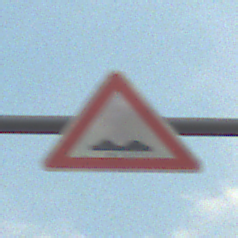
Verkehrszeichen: UnebeneFahrbahn
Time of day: SunriseSunset
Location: Outdoor (Suburban)
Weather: PartlyCloudy
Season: NotSpecified
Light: Natural